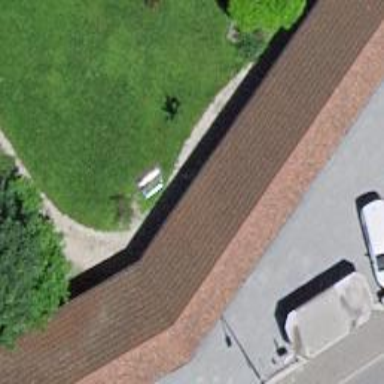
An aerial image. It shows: View of roof of building.